Field crop: maize
Growth stage: 1
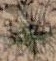
Species: salsola